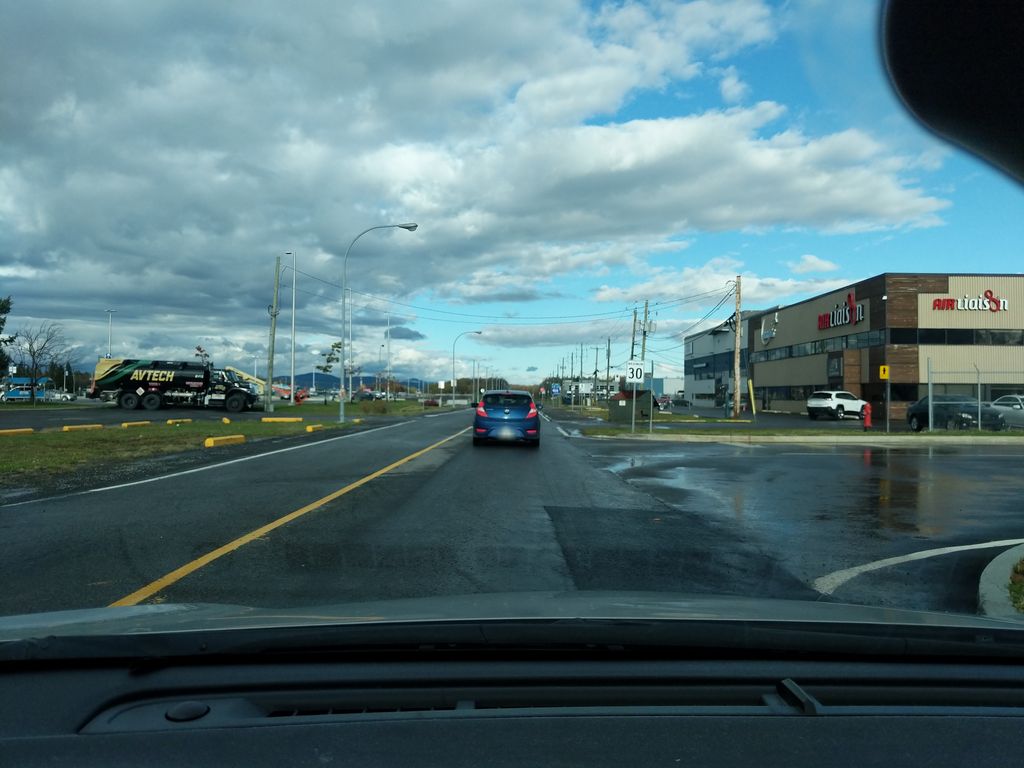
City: quebec_city